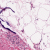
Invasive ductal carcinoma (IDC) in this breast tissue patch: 0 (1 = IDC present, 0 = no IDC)